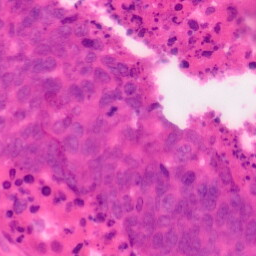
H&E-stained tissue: Colon